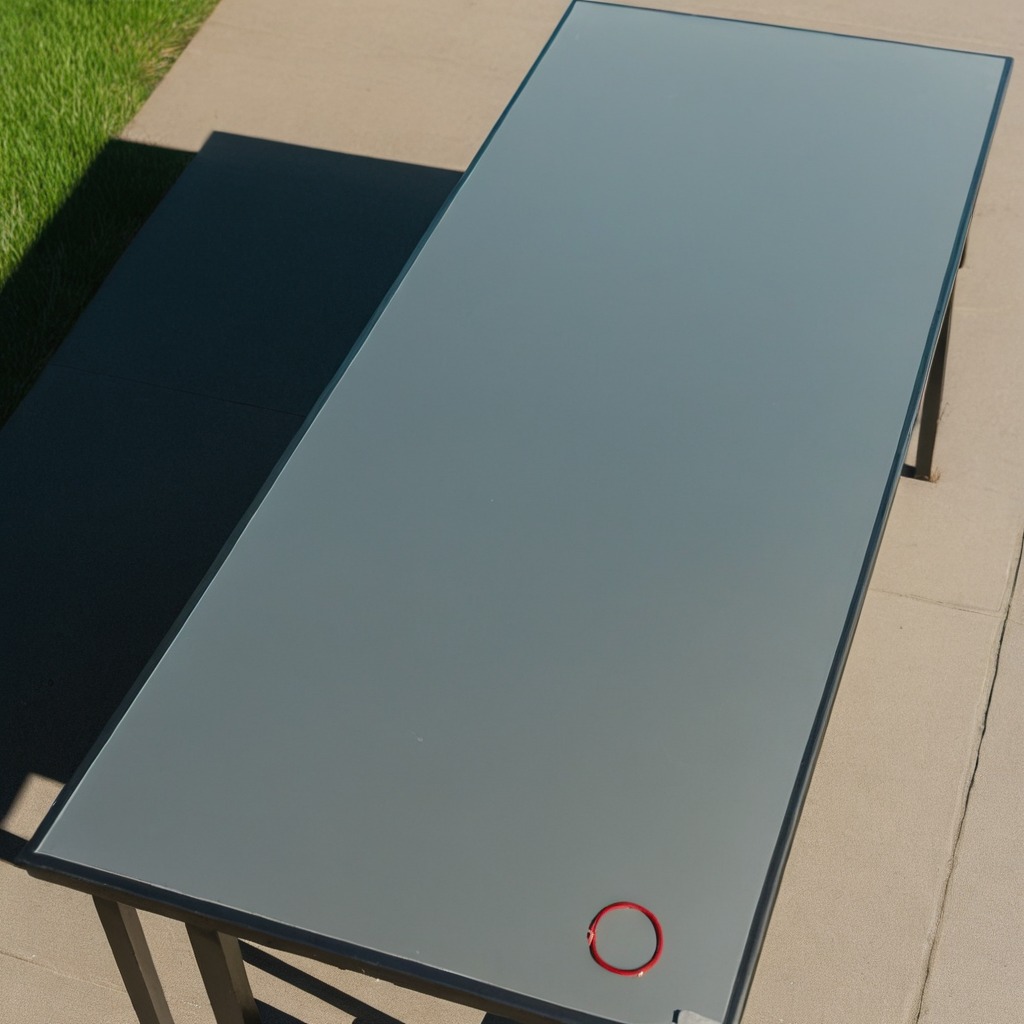
A rubber O-ring lies on the textured surface of the clean utility table in a temporary outdoor tool station.